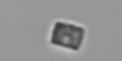
Label: Bacillariophyceae_morphotype1